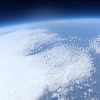
Label: cloud